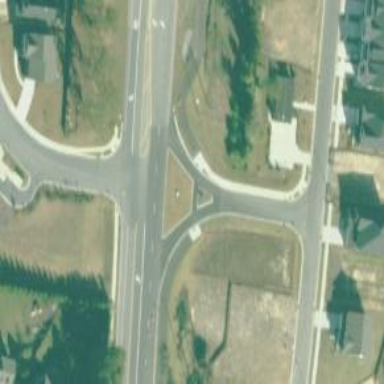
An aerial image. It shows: Unmarked asphalt crossing on cycleway road.